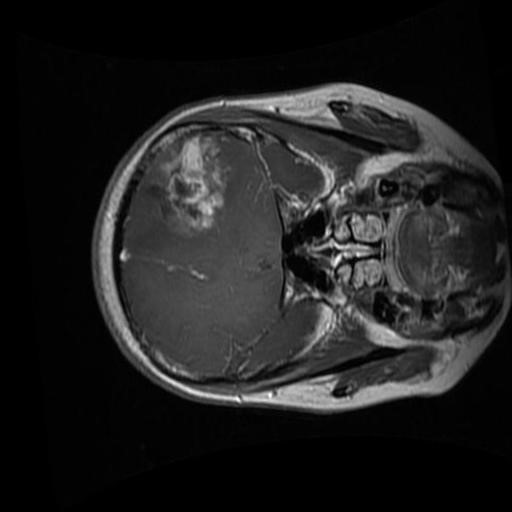
Label: brain_glioma